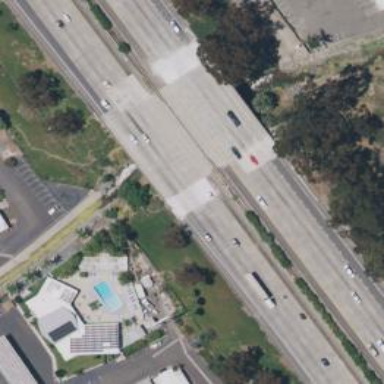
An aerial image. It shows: Motorway bridge.